Field crop: tomato
Growth stage: 1
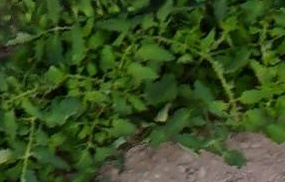
Species: tomato